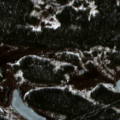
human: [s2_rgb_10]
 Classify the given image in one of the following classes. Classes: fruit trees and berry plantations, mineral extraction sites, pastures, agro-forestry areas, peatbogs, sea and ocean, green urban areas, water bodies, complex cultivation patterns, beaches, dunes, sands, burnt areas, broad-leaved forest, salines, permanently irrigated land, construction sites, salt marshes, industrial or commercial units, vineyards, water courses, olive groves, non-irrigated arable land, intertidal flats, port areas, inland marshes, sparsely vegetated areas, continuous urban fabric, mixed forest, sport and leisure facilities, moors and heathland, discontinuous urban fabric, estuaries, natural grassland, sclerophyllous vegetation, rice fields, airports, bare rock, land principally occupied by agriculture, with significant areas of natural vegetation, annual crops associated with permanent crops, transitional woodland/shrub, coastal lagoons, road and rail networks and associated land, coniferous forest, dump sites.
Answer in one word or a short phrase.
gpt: coniferous forest, transitional woodland/shrub